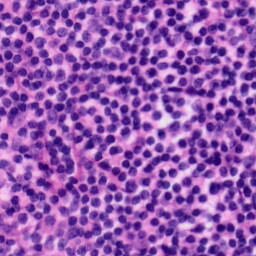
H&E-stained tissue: Tonsil